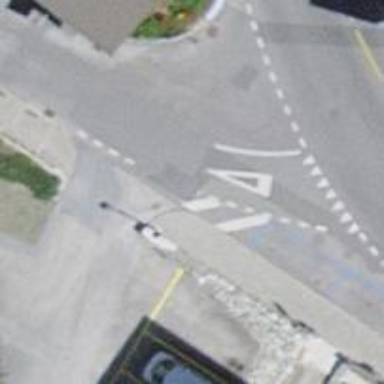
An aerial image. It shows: Kerb serving as barrier.